Question: See bellow Image

<URL>
Please Help me ...
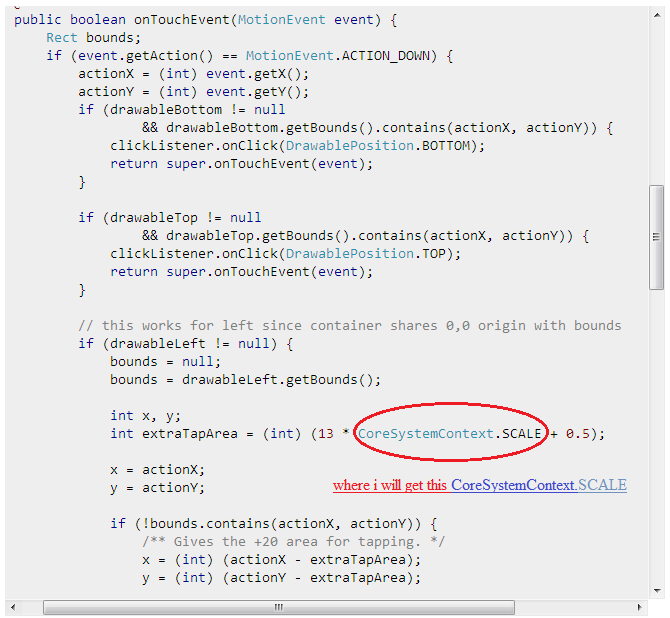
Answer: The original author of this code replied to this question in the comments:
> That is the variable holding the device density.
So just use this:
'''
float density = getResources().getDisplayMetrics().density;
int extraTapArea = (int) (13 * density + 0.5);
'''